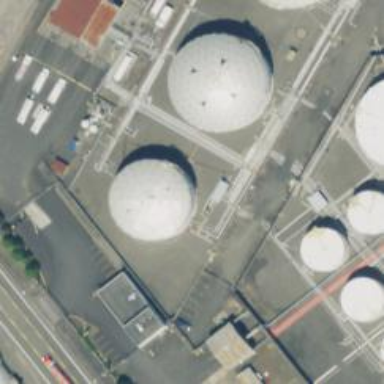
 man-made structure designed for storing gases."